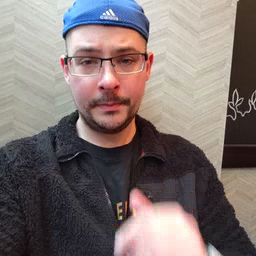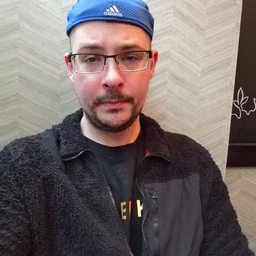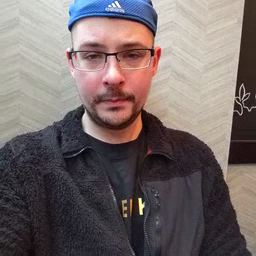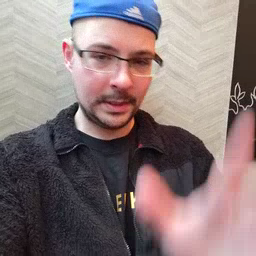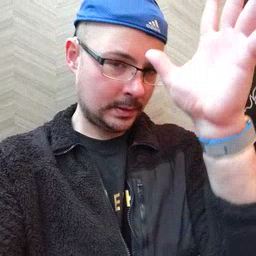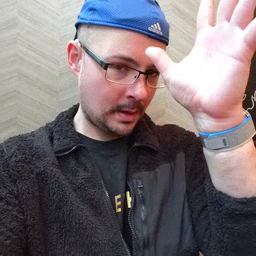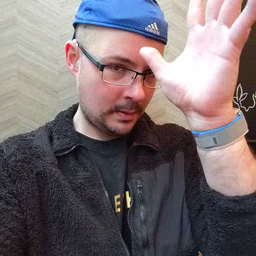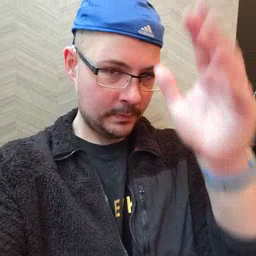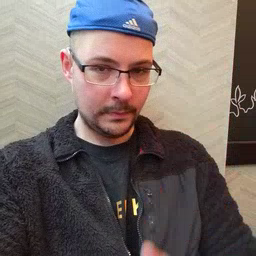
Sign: dad